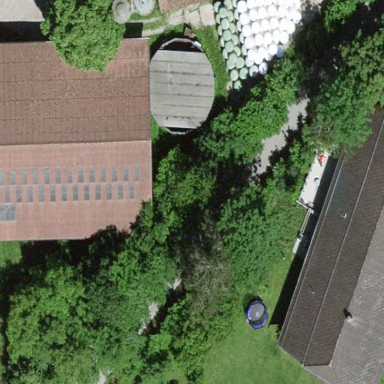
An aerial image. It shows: Group of garages.